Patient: sex F, age 71
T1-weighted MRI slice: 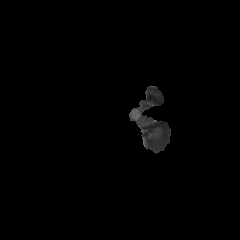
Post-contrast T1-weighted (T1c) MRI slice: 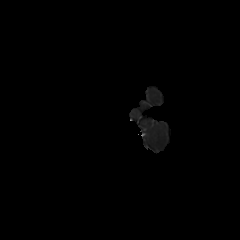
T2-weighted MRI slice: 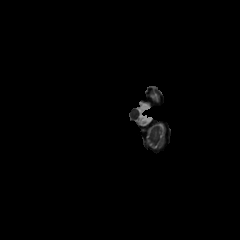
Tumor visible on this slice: no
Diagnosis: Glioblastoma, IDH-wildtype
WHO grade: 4